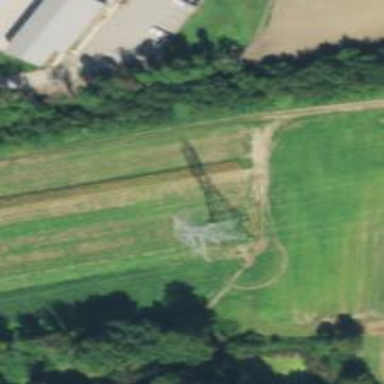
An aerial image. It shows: Lattice structure tower used for power transmission.